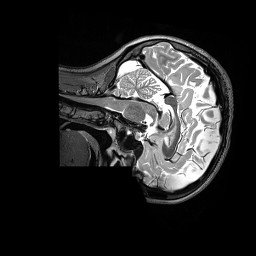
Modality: T2w
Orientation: sagittal
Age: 20
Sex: female
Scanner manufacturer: siemens
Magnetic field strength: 3 T
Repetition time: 3.2 s
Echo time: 0.562 s